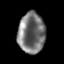
Tissue: prostate
Cell type: Fibroblasts
Senescence score: 0.7112
Nuclear area (px): 1088
Mean DAPI intensity: 115.497